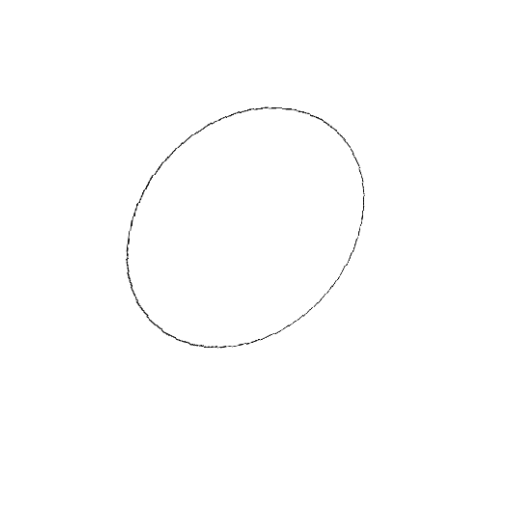
Crossing number: 0